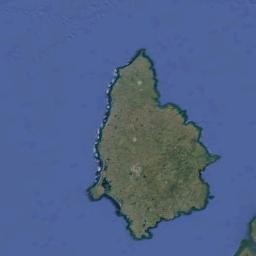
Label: island